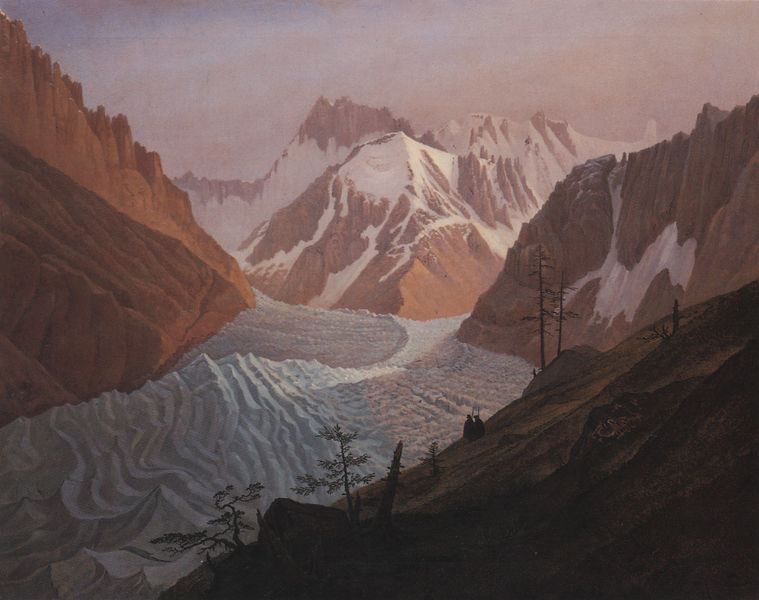
Titel: Das Montblancmassiv, Das Eismeer bei Chamonix
Künstler: Carl Gustav Carus
Institution: Privatbesitz
Schlagwörter: baum, berg, blau, dunkel, felsen, gemälde, gestein, himmel, mann, schatten, umhang, wasser, weiß, wolf, wolken, aquarell, baumstämme, bäume, fluss, frauen, landschaft, menschen, ocker, sand, sitzen, abend, blumen, braun, frau, grau, hell, holz, licht, männer, nacht, orange, rücken, schwarz, eis, rot, schnee, weg, wolke, beige, naive malerei, mensch, spitze, stein, steine, tod, baumstamm, dämmerung, einsamkeit, erde, horizont, hügel, kalt, nass, natur, sonnenaufgang, stamm, strauch, busch, büsche, einsam, qualm, rauch, sonne, sträucher, land, dunkelheit, paar, personen, pflanze, pflanzen, rosa, tal, bewölkt, gischt, wellen, ansicht, perspektive, zwei, abhang, spuren, abstrakt, berge, bergspitzen, fels, gebirge, gipfel, gletscher, hang, steilhang, bergkette, dunst, nebel, sonnenuntergang, violett, kahl, vegetation, hochgebirge, lawine, schlucht, steil, winter, figuren, romantik, tannen, naturgewalt, stämme, unwetter, spitz, kraft, streifen, lichteinfall, nadel, menschenleer, abendstimmung, kühle, silhouetten, betrachter, regen, sonnenstrahl, einöde, alpen, kälte, moräne, bergspitze, gletscherzunge, schneelandschaft, asien, druck, schweiz, asiatisch, vereinfacht, gestalten, geometrisch, karg, wanderer, fichten, kiefern, nadeln, schneebedeckt, spaziergänger, gebirgslandschaft, hänge, gegenlicht, illusion, hirten, geometrie, baumstumpf, rillen, baumgrenze, himmels, schroff, alpin, vereist, länder, himmer, nässe, latsche, zackig, faltung, trist, latschen, morgendämmerung, schneemassen, felswände, bergsteiger, schroffheit, abhnag, matterhorn, zwei menschen, verwehungen, schlcuht, starrheit, schneeverwehung, eismeer, gletscherspalten, föhren, verscheit, firn, wolff, eiszeit, verwehung, caspar wolff, chnee, eiszunge, eiszungen, galziale form, geröss, glez, großglockner, hochalpin, mmoräne, schneeverwehungen, unnahmbarkeit, unwirtlichkeit, eisfeld, scne, shilloutten, lavine, roter fels, gketscger, legföhre, ockar